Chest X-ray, PA view. Patient: 67 years old, sex F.
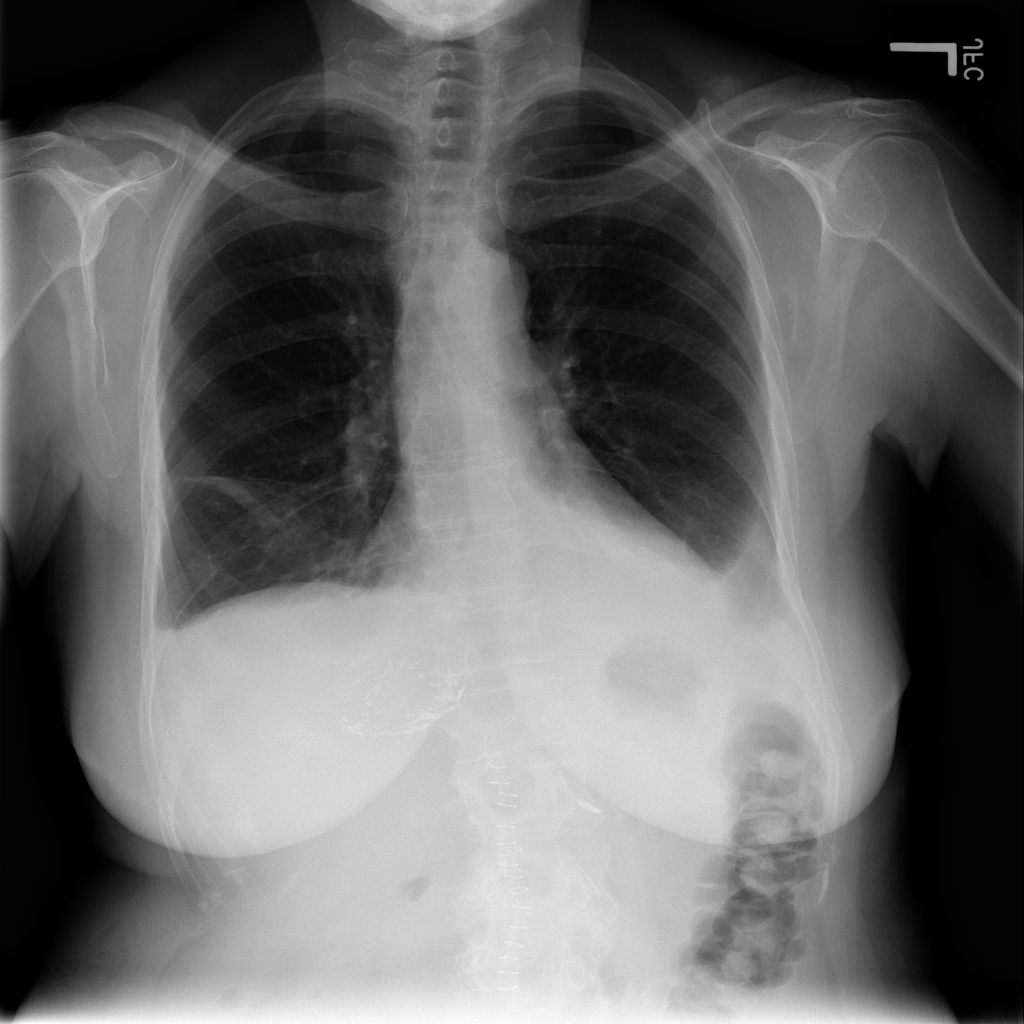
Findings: Atelectasis, Effusion, Fibrosis, Pneumothorax